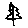
Label: tree